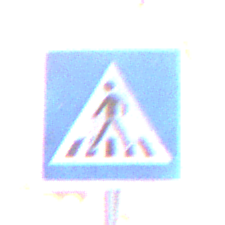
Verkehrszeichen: FussgaengerueberwegRechts
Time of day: SunriseSunset
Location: Outdoor (Urban)
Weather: PartlyCloudy
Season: NotSpecified
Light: Natural